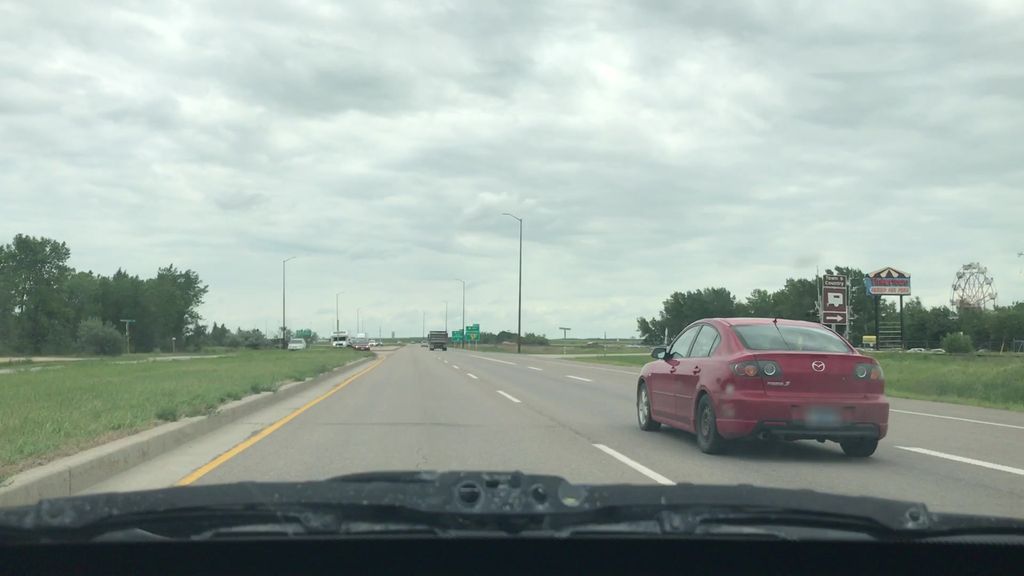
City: winnipeg